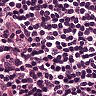
Metastatic tissue present: no